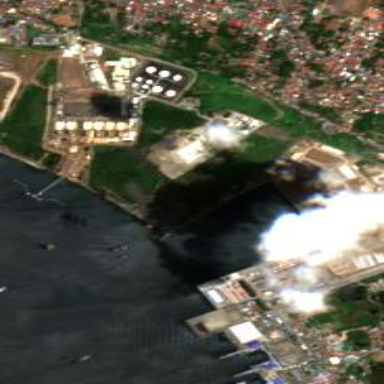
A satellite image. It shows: Industrial area with power plant.